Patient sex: M
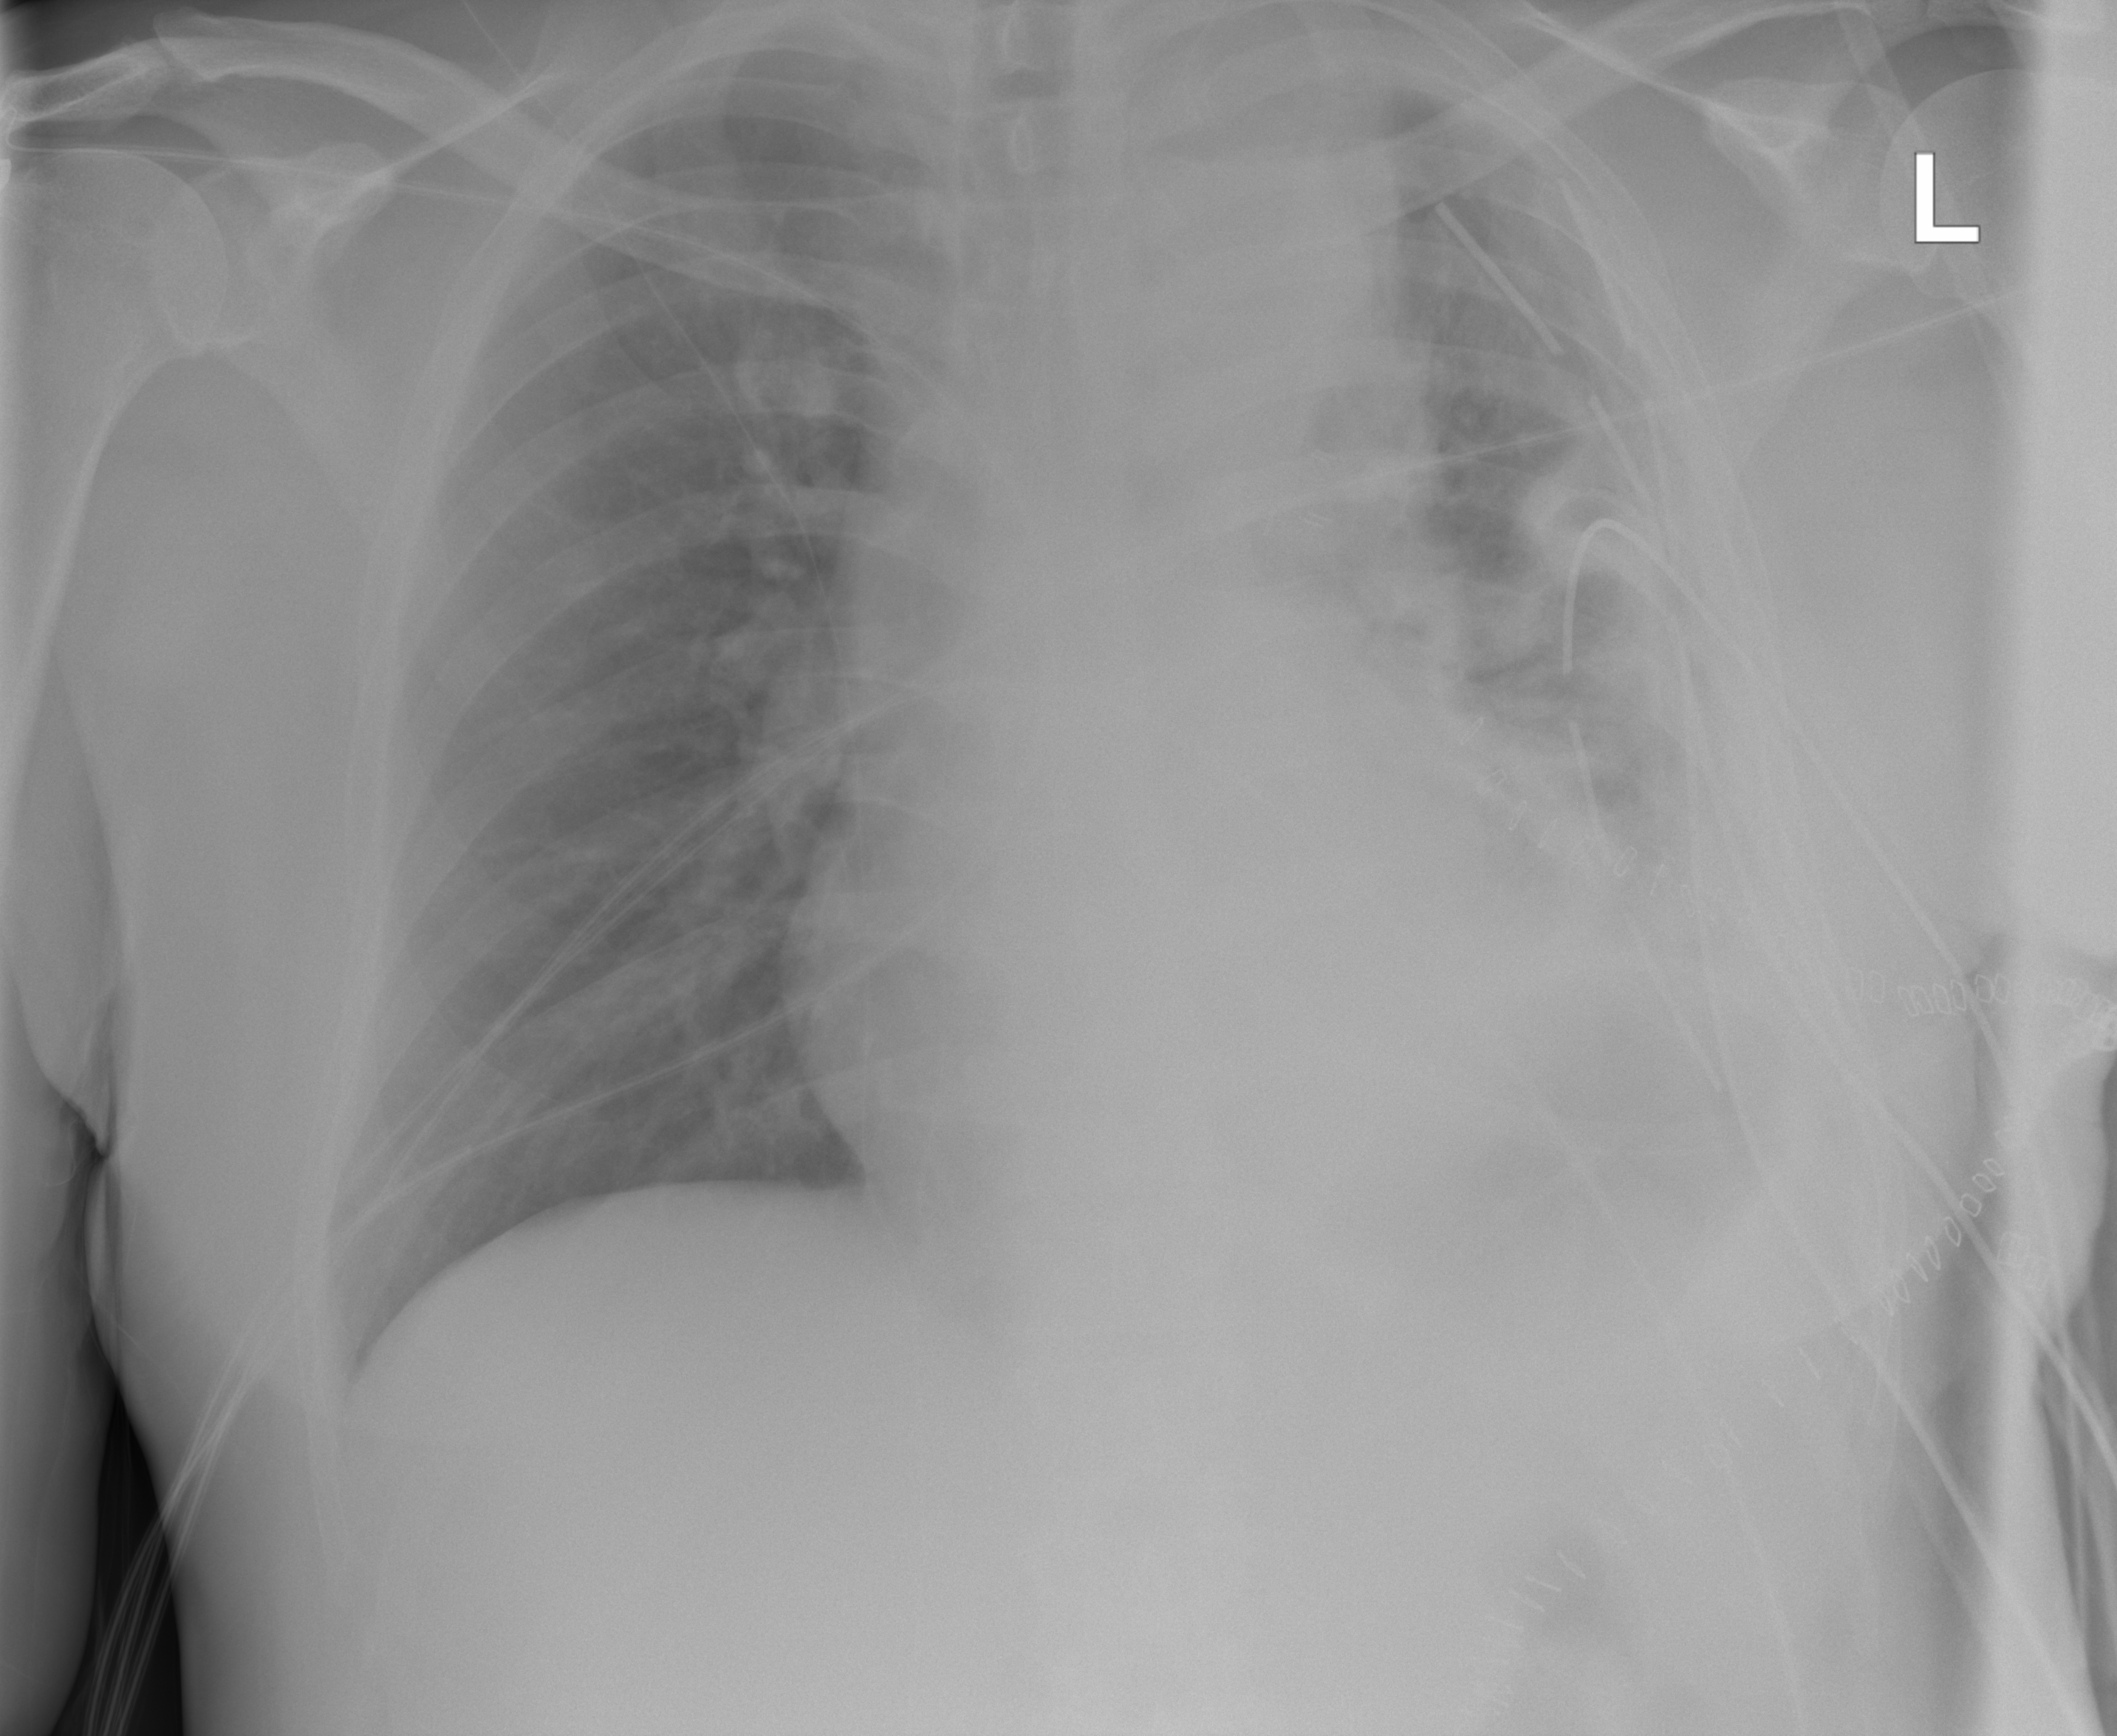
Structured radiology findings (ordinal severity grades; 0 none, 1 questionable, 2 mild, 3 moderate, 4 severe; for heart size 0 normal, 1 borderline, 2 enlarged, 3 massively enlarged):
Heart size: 2
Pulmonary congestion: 0
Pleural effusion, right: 0
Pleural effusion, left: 2
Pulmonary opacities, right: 0
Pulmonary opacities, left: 0
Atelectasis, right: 0
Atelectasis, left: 3